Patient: sex F, age 54
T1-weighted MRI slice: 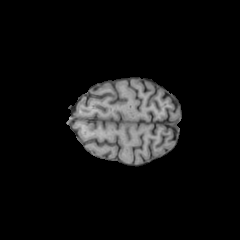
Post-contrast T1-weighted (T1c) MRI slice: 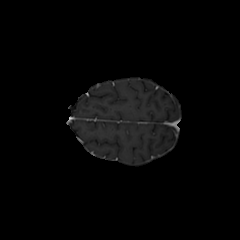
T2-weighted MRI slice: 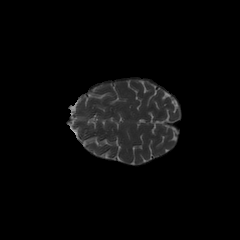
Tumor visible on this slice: no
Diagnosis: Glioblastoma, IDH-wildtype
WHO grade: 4